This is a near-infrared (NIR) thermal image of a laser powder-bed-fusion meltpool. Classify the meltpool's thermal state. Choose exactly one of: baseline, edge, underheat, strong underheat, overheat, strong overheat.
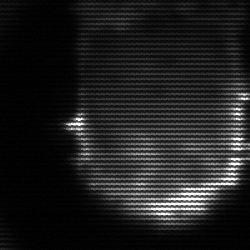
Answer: baseline